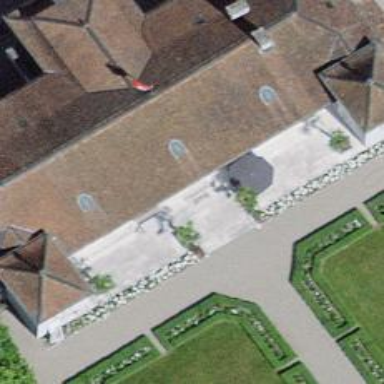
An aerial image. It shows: Stately castle with hipped roof. It is historic building.